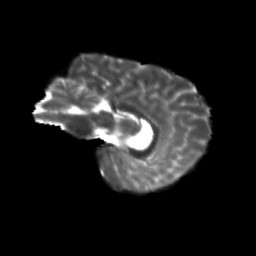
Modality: T2w
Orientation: sagittal
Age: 11
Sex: male
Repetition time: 9.4 s
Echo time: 0.089 s